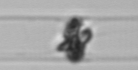
Label: Dactyliosolen_blavyanus